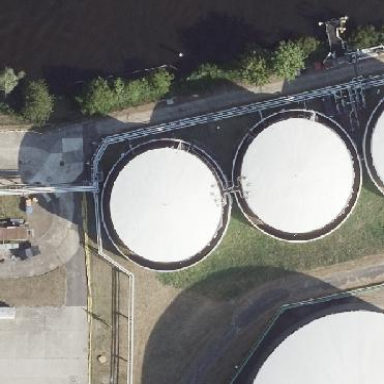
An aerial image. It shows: Storage tank which is man-made.